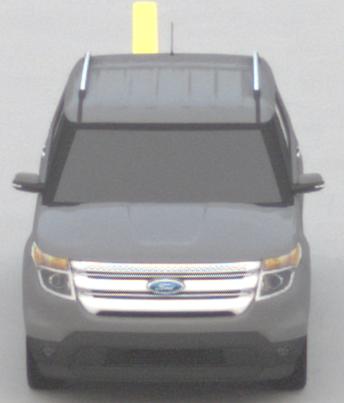
Make: Ford
Model: Explorer
Detailed model: Gen. 5
Model produced from: 2010
Model produced until: 2019
Doors: 5
Color: gray
Road condition: dry road
Daytime: morning or afternoon
Contrast: low contrast